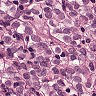
Metastatic tissue present: yes